Question: On the following image you will see a ranking grid, but you also a column with no values.
This is what the function below does: it calculates the total points per user based on an 'IDemployee'. What I need is to find a way to pass the points to the template on the 'for' loop so that it can be related to each user. I don't know if it's possible to embed a Python function inside a Django template system.
'''
{% for fields in employee %}
{{fields.name}}
{{fields.department}}
{{fields.username}}
{{ mypoints(fields.id) }} // the total points of user based on my_points() function.
'''
Also looking for a way to order them in 'DESCENDING ORDER' based on points.
Any ideas?

'''
def my_points(idemployee):
answer_query = answers.objects.select_related(
'question').filter(empleado=idemployee)
points_total = 0
match = 0
for answer in answer_query:
if answer.question.golesEquipoA == answer.equipoA and answer.question.golesEquipoB == answer.equipoB:
points_total += 4
match += 1
else:
if answer.question.golesEquipoA == answer.question.golesEquipoB and answer.equipoA == answer.equipoB:
points_total += 3
match += 1
else:
if answer.question.golesEquipoA < answer.question.golesEquipoB and answer.equipoA < answer.equipoB:
points_total += 3
match += 1
if answer.question.golesEquipoA > answer.question.golesEquipoB and answer.equipoA > answer.equipoB:
points_total += 3
match += 1
args = {}
args['points'] = points_total
args['match'] = match
return args
'''
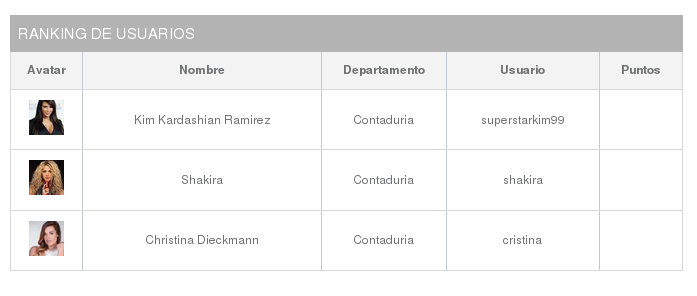
Answer: You can't directly call the function in django template engine. You can achieve this using django template filters. Try this way,
'''
from django import template
register = template.Library()
@register.filter
def my_points(idemployee):
answer_query = answers.objects.select_related(
'question').filter(empleado=idemployee)
points_total = 0
match = 0
for answer in answer_query:
if answer.question.golesEquipoA == answer.equipoA and answer.question.golesEquipoB == answer.equipoB:
points_total += 4
match += 1
else:
if answer.question.golesEquipoA == answer.question.golesEquipoB and answer.equipoA == answer.equipoB:
points_total += 3
match += 1
else:
if answer.question.golesEquipoA < answer.question.golesEquipoB and answer.equipoA < answer.equipoB:
points_total += 3
match += 1
if answer.question.golesEquipoA > answer.question.golesEquipoB and answer.equipoA > answer.equipoB:
points_total += 3
match += 1
args = {}
args['points'] = points_total
args['match'] = match
return args
'''
<URL>